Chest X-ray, PA view. Patient: 44 years old, sex F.
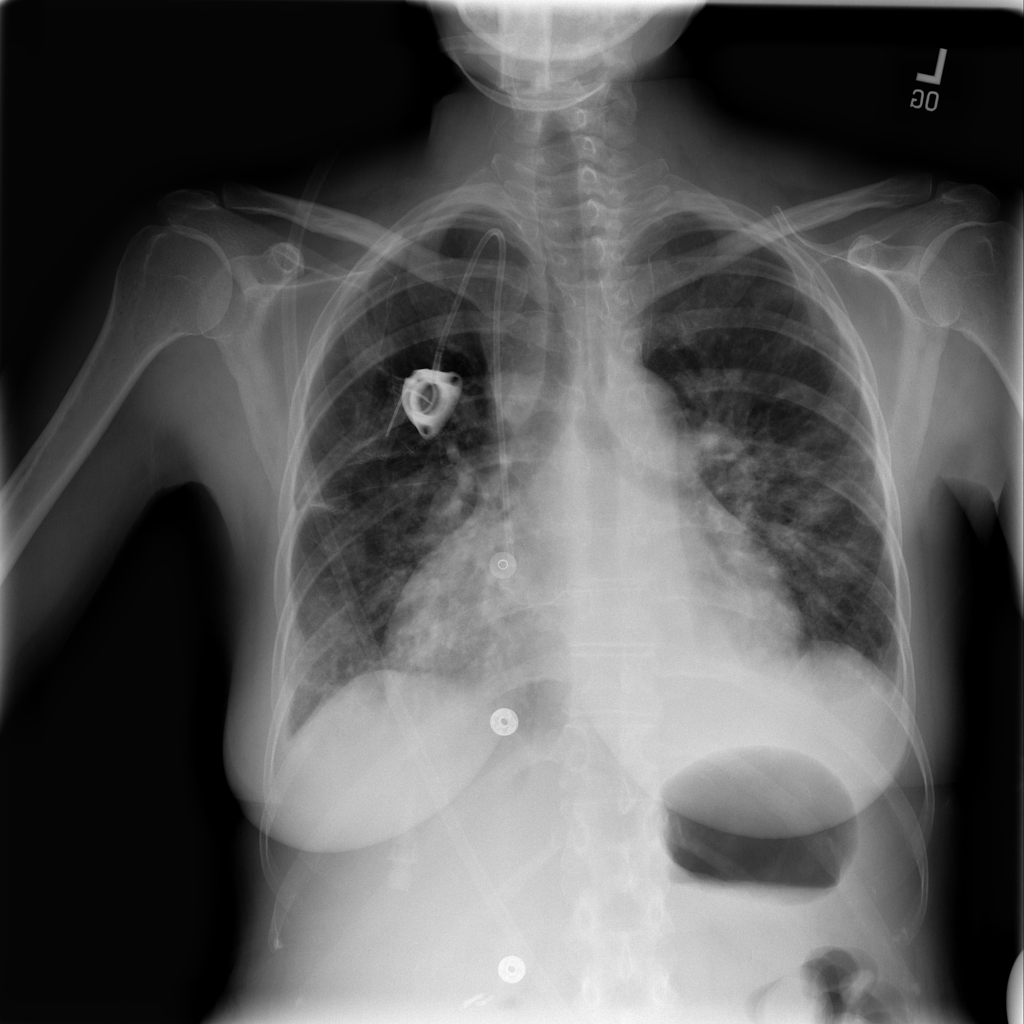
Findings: Effusion